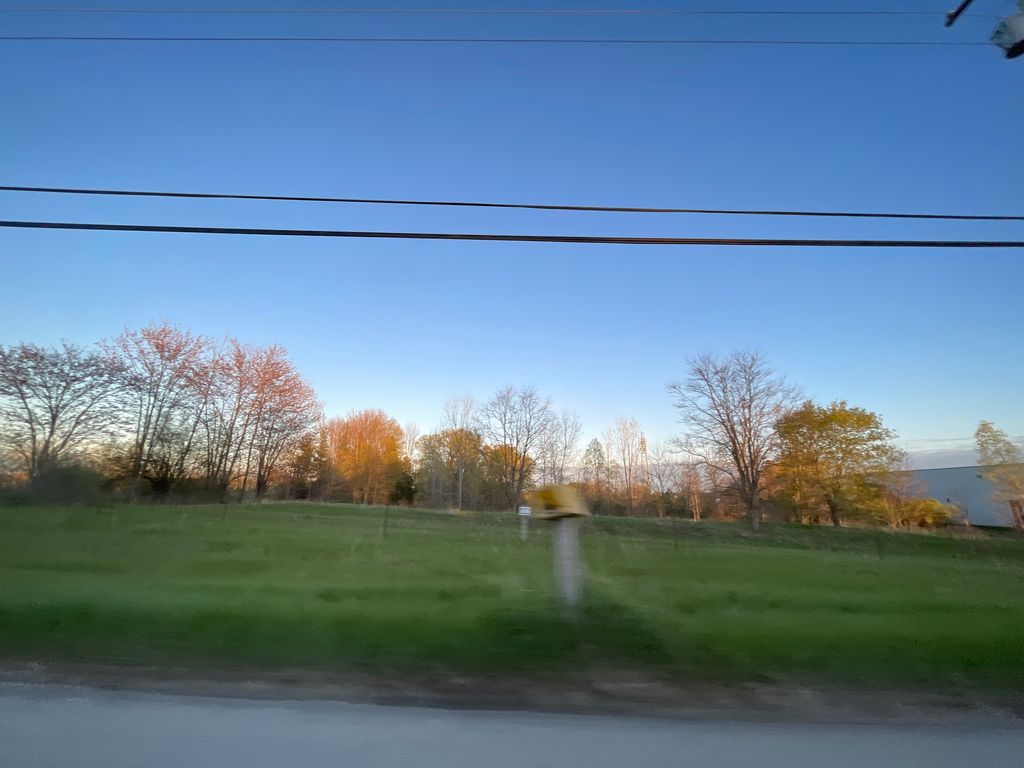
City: kitchener-waterloo